Question: I have created an Sql table to trace objects' operation history. I have two columns; first one is the self tracing code and second tracing code is the tracing code for the code coming from source object to target. I created this to be able to look up the route of operations through the objects. You can see the tracing sample table below:

I need to create an sql code to query to show all the route in one table. When I first select the self code, it will be the incoming code for previous rows. There may be more than one incoming code to self and I want to be able to trace all. And I want to reach end until my search is null.
I tried select query like below but I am so new sql and need your help.
'''
SELECT [TracingCode.Self],
[TracingCode.Incoming],
[EquipmentNo]
FROM [MKP_PROCESS_PRODUCT_REPORTS].[dbo].[ProductionTracing.Main]
WHERE [TracingCode.Self] = (SELECT [TracingCode.Incoming]
FROM [MKP_PROCESS_PRODUCT_REPORTS].[dbo].[ProductionTracing.Main]
WHERE [TracingCode.Self] = (SELECT [TracingCode.Incoming]
FROM [MKP_PROCESS_PRODUCT_REPORTS].[dbo].[ProductionTracing.Main]
WHERE [TracingCode.Self] = (SELECT [TracingCode.Incoming]
FROM [MKP_PROCESS_PRODUCT_REPORTS].[dbo].[ProductionTracing.Main]
WHERE [TracingCode.Self] = '028.001.19.2.3')));
'''
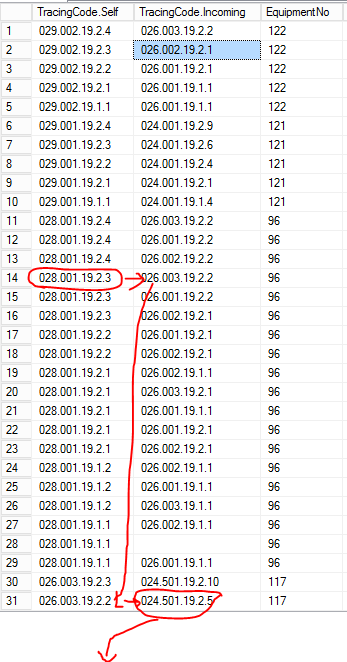
Answer: To do this kind of parent/child thing to any level without explicitly coding all levels you need to use a
More details here
<URL>
Here is some test data and a solution I came up with. Note that records actually match '028.001.19.2.3'
If this doesn't do what you need please explain further with sample data.
'''
DECLARE @Sample TABLE (
TC_Self CHAR(14) NOT NULL,
TC_In CHAR(14) NOT NULL,
EquipmentNo INT NOT NULL
);
INSERT INTO @Sample (TC_Self, TC_In, EquipmentNo)
VALUES
('028.001.19.2.3','026.003.19.2.2',96),
('028.001.19.2.3','026.001.19.2.2',96),
('028.001.19.2.3','026.002.19.2.2',96),
('028.001.19.2.2','026.002.19.2.1',96),
('028.001.19.2.2','026.002.19.2.1',96),
('028.001.19.2.1','026.002.19.1.1',96),
('026.003.19.2.2','024.501.19.2.5',117),
('024.501.19.2.5','024.501.19.2.6',999),
('024.501.19.2.6','024.501.19.2.7',998);
WITH CTE (RecordType, TC_Self, TC_In, EquipmentNo)
AS
(
-- This is the 'root'
SELECT 'Root' RecordType, TC_Self, TC_In, EquipmentNo FROM @Sample
WHERE TC_Self = '028.001.19.2.3'
UNION ALL
SELECT 'Leaf' RecordType, S.TC_Self, S.TC_In, S.EquipmentNo FROM @Sample S
INNER JOIN CTE
ON S.TC_Self = CTE.TC_In
)
SELECT * FROM CTE;
'''
Also please note that most of the time to generate this answer was taken in generating the sample data to use.
In future when asking questions,